Question: I have two images that I want to display on top of each other. one image a single channel image and the second image is a RGB image but with most of the area being transparent.
How these two images are generated in different functions. I know to just display these on top of each other, i can use the same window name when calling 'cvShowImage()' but this doesn't work when they are drawn from different functions. When trying this, I used 'cvCvtcolor()' to convert he binary image from single channel to RGB and then displaying the second image from another function. But this didn't work. Both images are same dimension, depth and number of channels (after conversion).
I want to avoid passing in one image into the second function and then draw them. So I'm looking for a quick dirty trick to display these two images overlapped.
Thank you
EDIT:

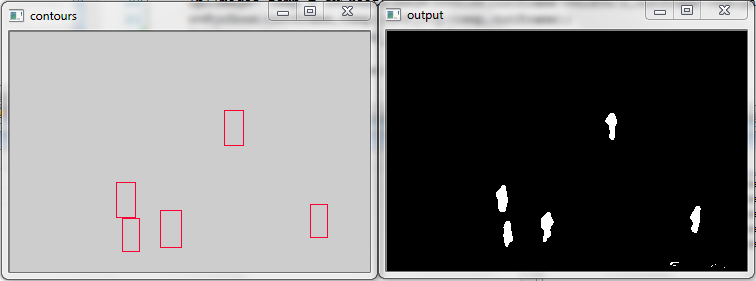
Answer: I don't think that's possible. You'll have to create a new image or modify an existing one. Here's an article that shows how to do this: <URL>